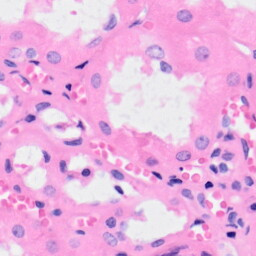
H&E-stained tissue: Kidney